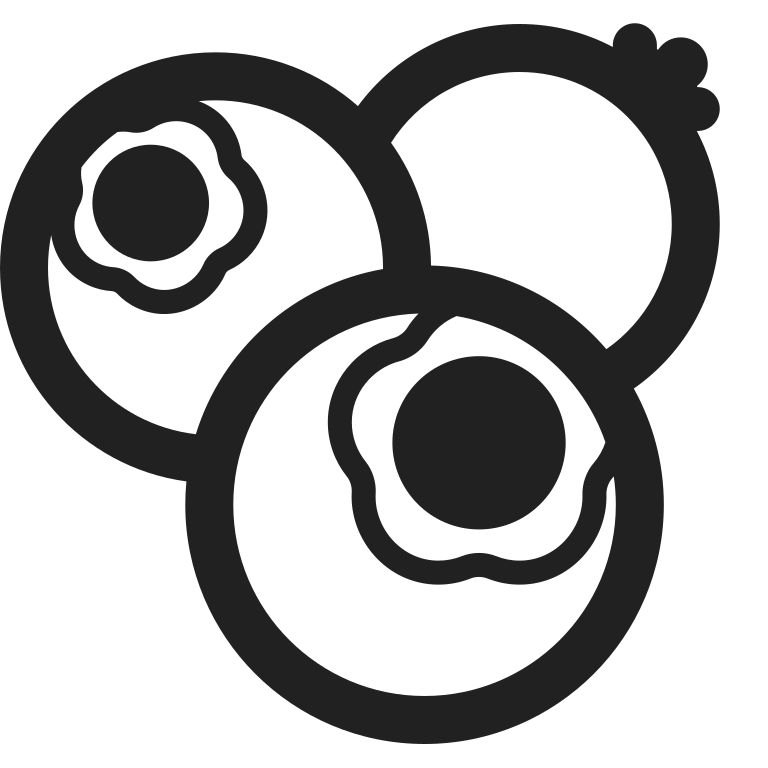
blueberries high contrast